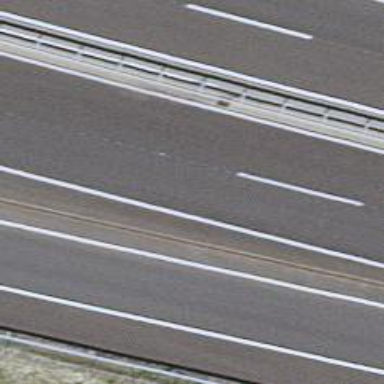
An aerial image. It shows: Asphalt motorway.